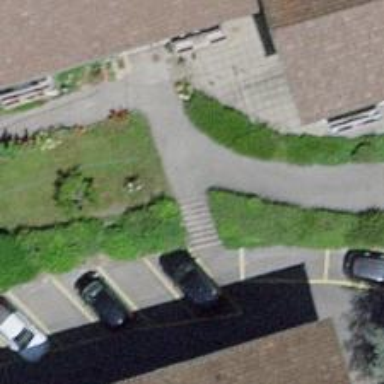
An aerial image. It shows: Road with steps.